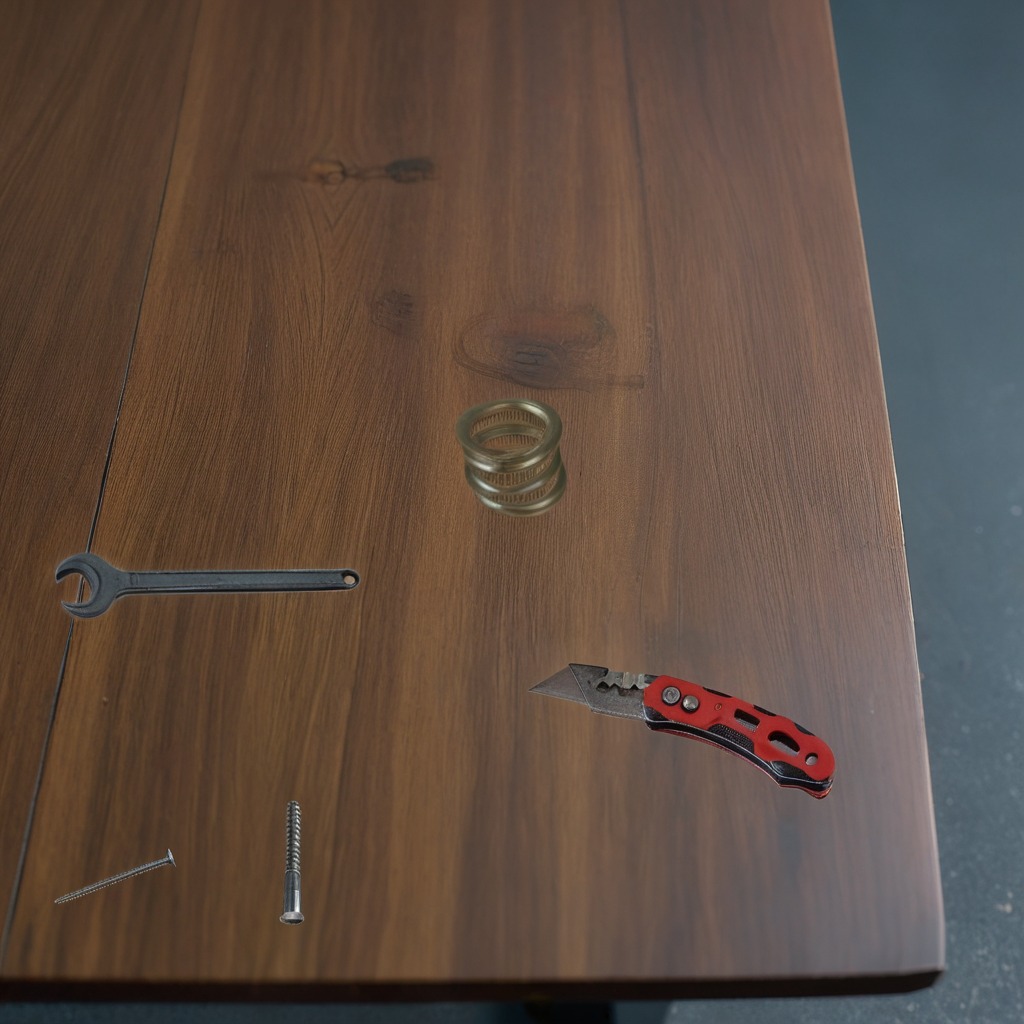
A utility knife, a metal machine screw, an iron nail, a coiled metal spring, and a wrench are lying on the old table.